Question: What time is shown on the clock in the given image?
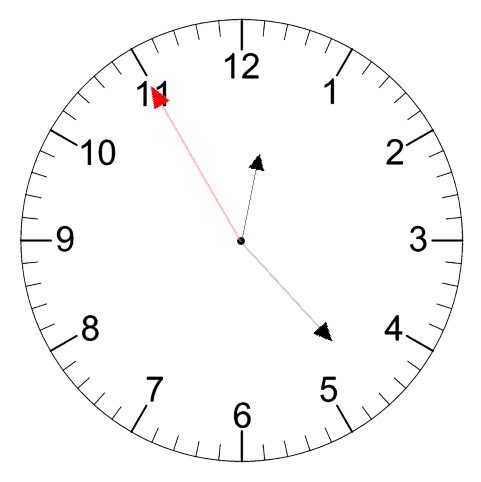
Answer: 12:22:55